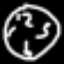
Label: clock